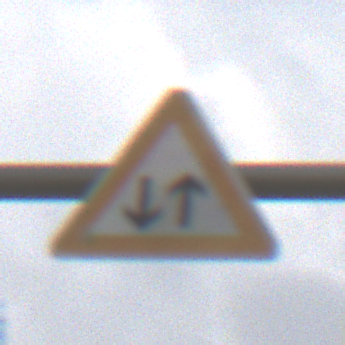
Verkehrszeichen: Gegenverkehr
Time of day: MorningAfternoon
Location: Outdoor (Nature)
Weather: Overcast
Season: NotSpecified
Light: Natural